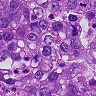
Metastatic tissue present: yes